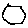
Label: hexagon